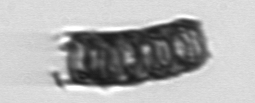
Label: Paralia_sulcata